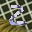
Label: 2